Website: macys
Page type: delivery-shipping
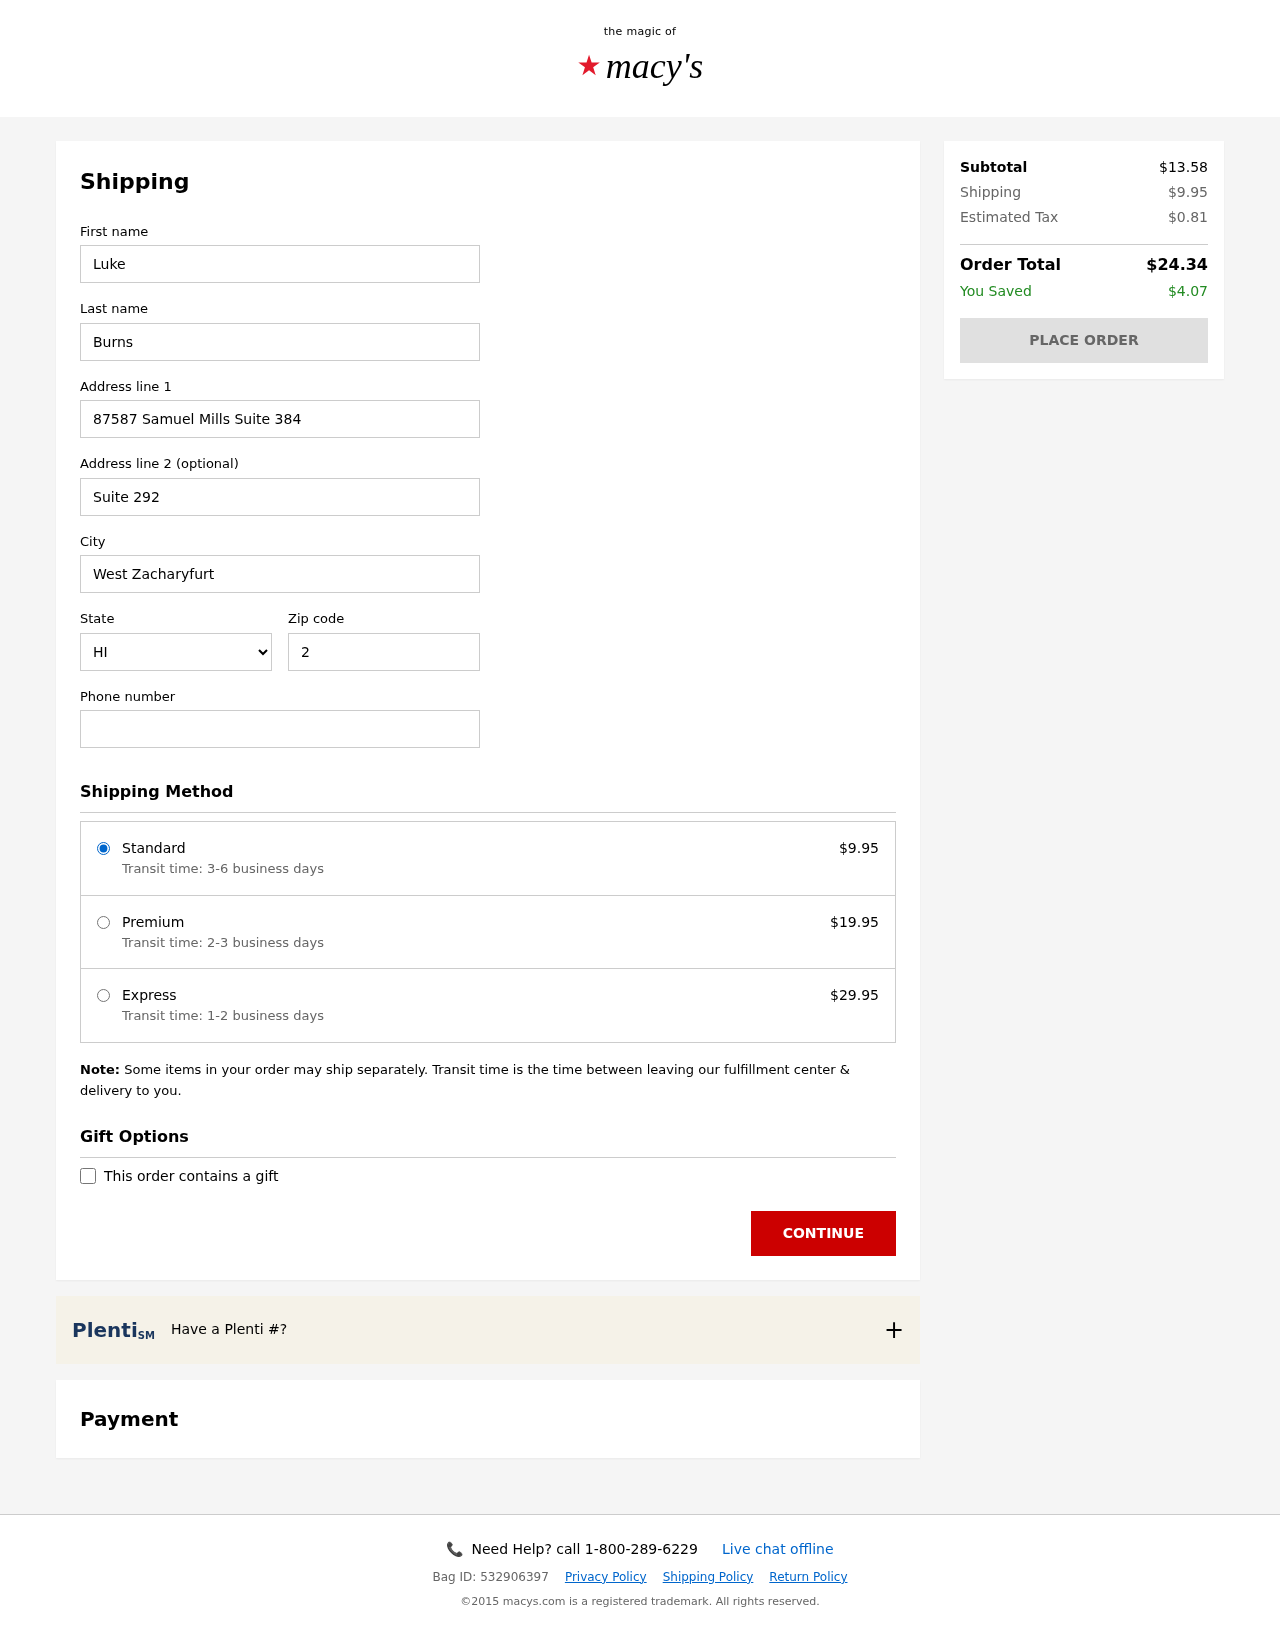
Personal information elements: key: PII_CITY
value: West Zacharyfurt
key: PII_FIRSTNAME
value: Luke
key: PII_LASTNAME
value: Burns
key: PII_PHONE
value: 9665510333
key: PII_POSTCODE
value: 24109
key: PII_STATE_ABBR
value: HI
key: PII_STREET
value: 87587 Samuel Mills Suite 384
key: PII_STREET2
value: Suite 292
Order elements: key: ORDER_SHIPPING_COST
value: $9.95
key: ORDER_SHIPPING_PREMIUM
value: $19.95
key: ORDER_SHIPPING_EXPRESS
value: $29.95
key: ORDER_SUBTOTAL
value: $13.58
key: ORDER_TAX
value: $0.81
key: ORDER_TOTAL
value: $24.34
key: ORDER_SAVINGS
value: $4.07